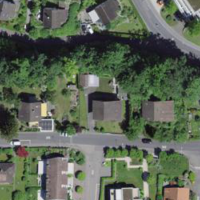
EUNIS habitat code: 55
Species observed at this site:
Chroicocephalus ridibundus
Allium ursinum
Corvus corone
Ajuga reptans
Cyanistes caeruleus
Knautia arvensis
Erithacus rubecula
Pica pica
Columba livia
Fringilla coelebs
Passer domesticus
Fragaria vesca
Turdus merula